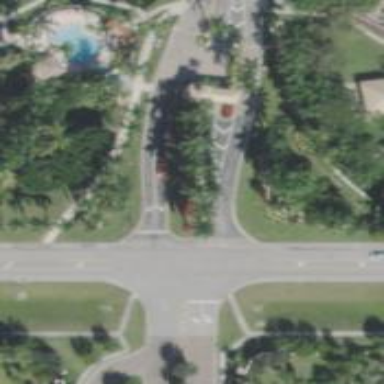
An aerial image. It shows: Unmarked crossing on footway.